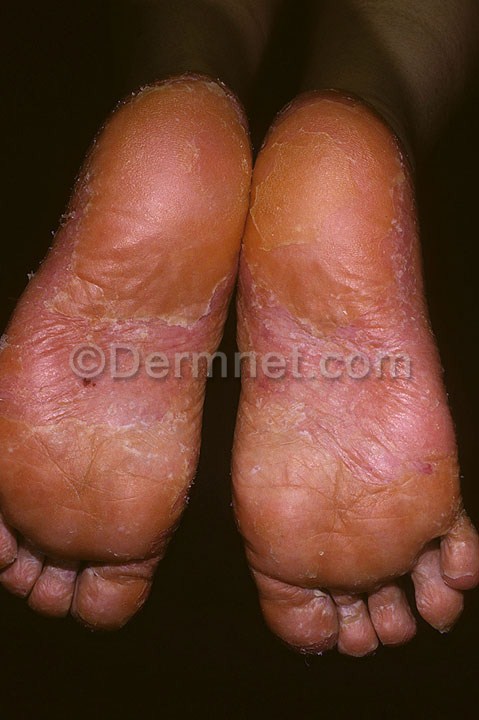
Disease: Psoriasis pictures Lichen Planus and related diseases